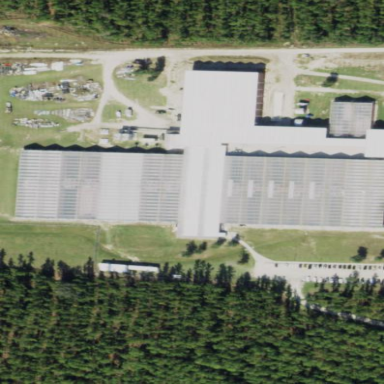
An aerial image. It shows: Plant nursery specializing in trees.